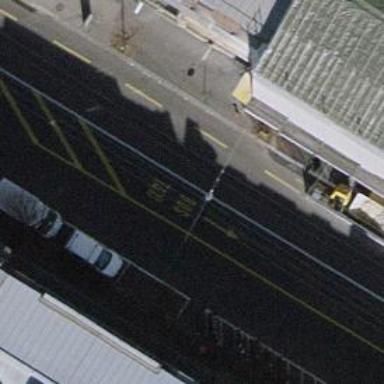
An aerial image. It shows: Bus stop for trolleybuses with designated stop position for public transport.